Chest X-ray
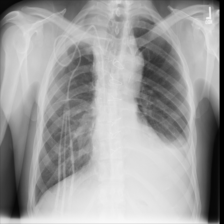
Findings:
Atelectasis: negative
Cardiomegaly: negative
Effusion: positive
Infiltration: negative
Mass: negative
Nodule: negative
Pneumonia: negative
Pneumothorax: negative
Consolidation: negative
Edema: negative
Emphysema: negative
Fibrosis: negative
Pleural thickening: negative
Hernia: negative